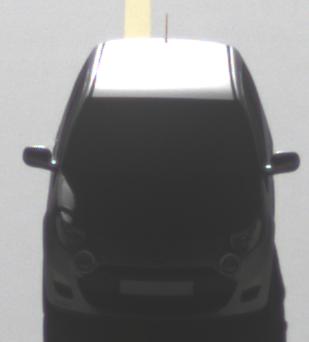
Make: Renault
Model: Twingo 1.2 LEV 16V 75
Detailed model: Twingo (II)
Model produced from: 2012/01
Model produced until: 2014/07
Doors: 3
Color: gray
Road condition: dry road
Daytime: morning or afternoon
Contrast: high contrast